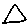
Label: triangle